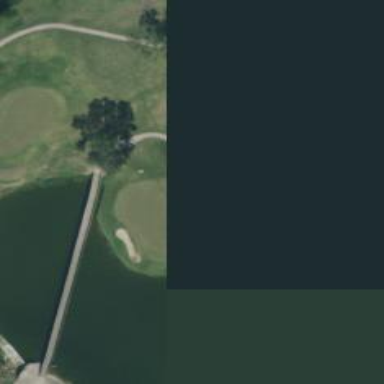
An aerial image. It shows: Path for both roads and golfers.